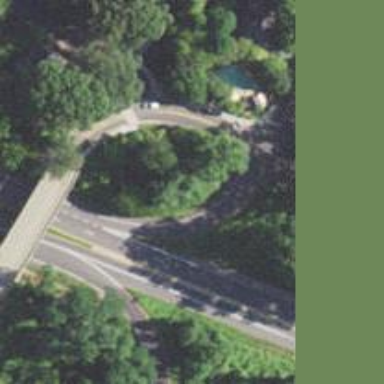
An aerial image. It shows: Primary link road with asphalt surface.